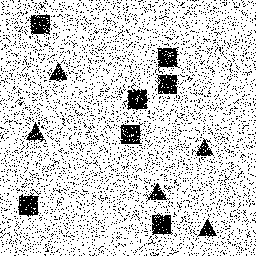
Squares: 7
Triangles: 5
Stars: 0
Total shapes: 12